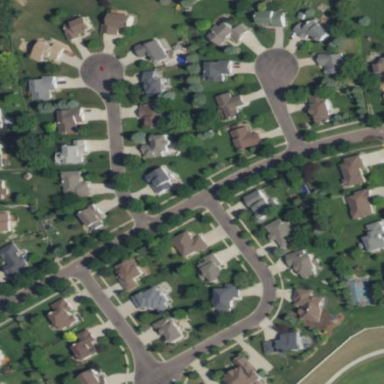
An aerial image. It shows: Neighborhood.